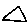
Label: triangle